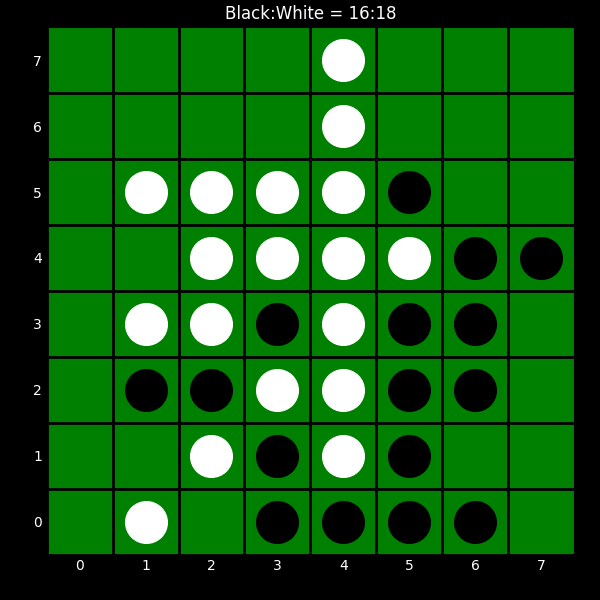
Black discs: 16
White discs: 18